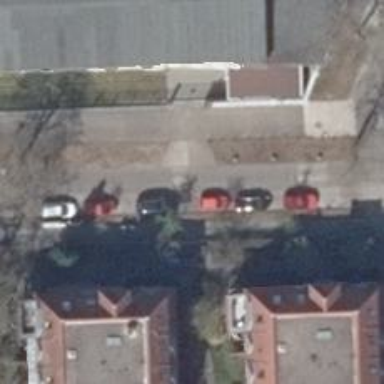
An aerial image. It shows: Residential road with concrete surface. There are separate sidewalks on both sides. Cars are parked in parallel on the right side of the street.